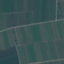
Land use / land cover class: PermanentCrop